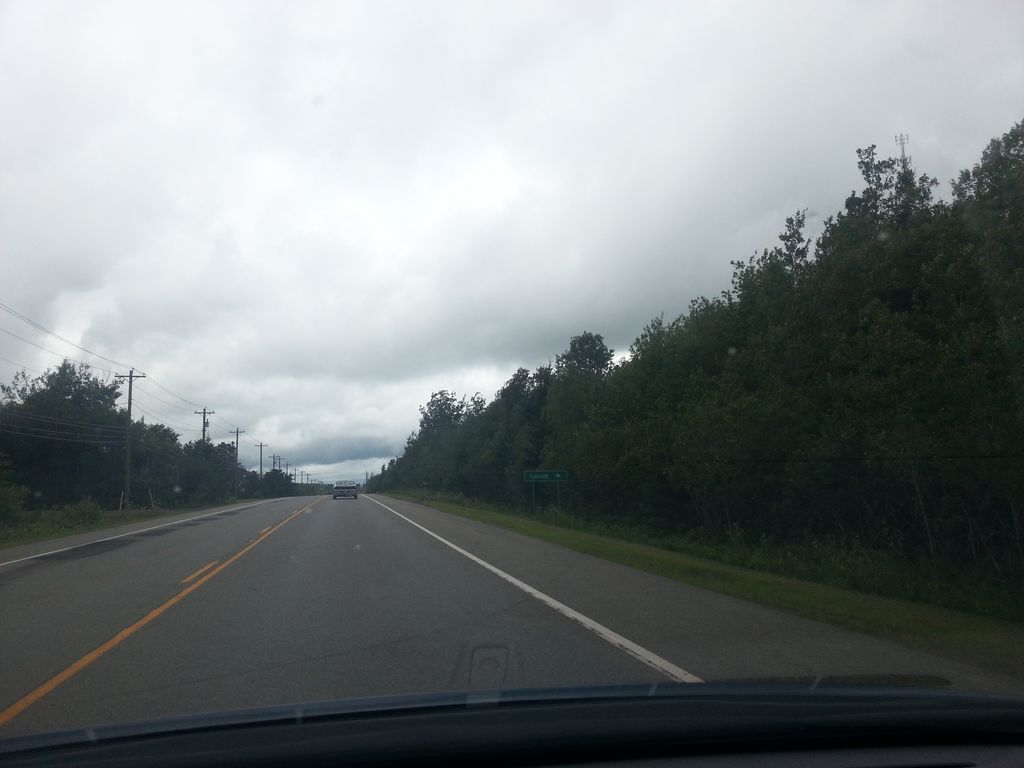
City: charlottetown